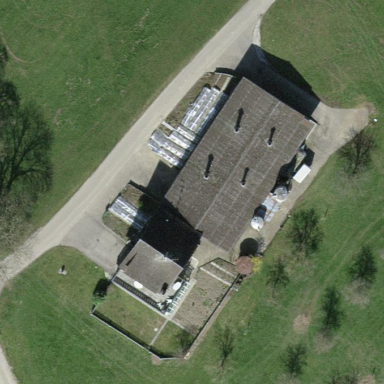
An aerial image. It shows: Farmyard area.